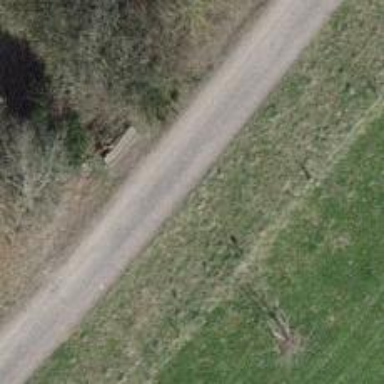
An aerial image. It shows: Bench for seating.